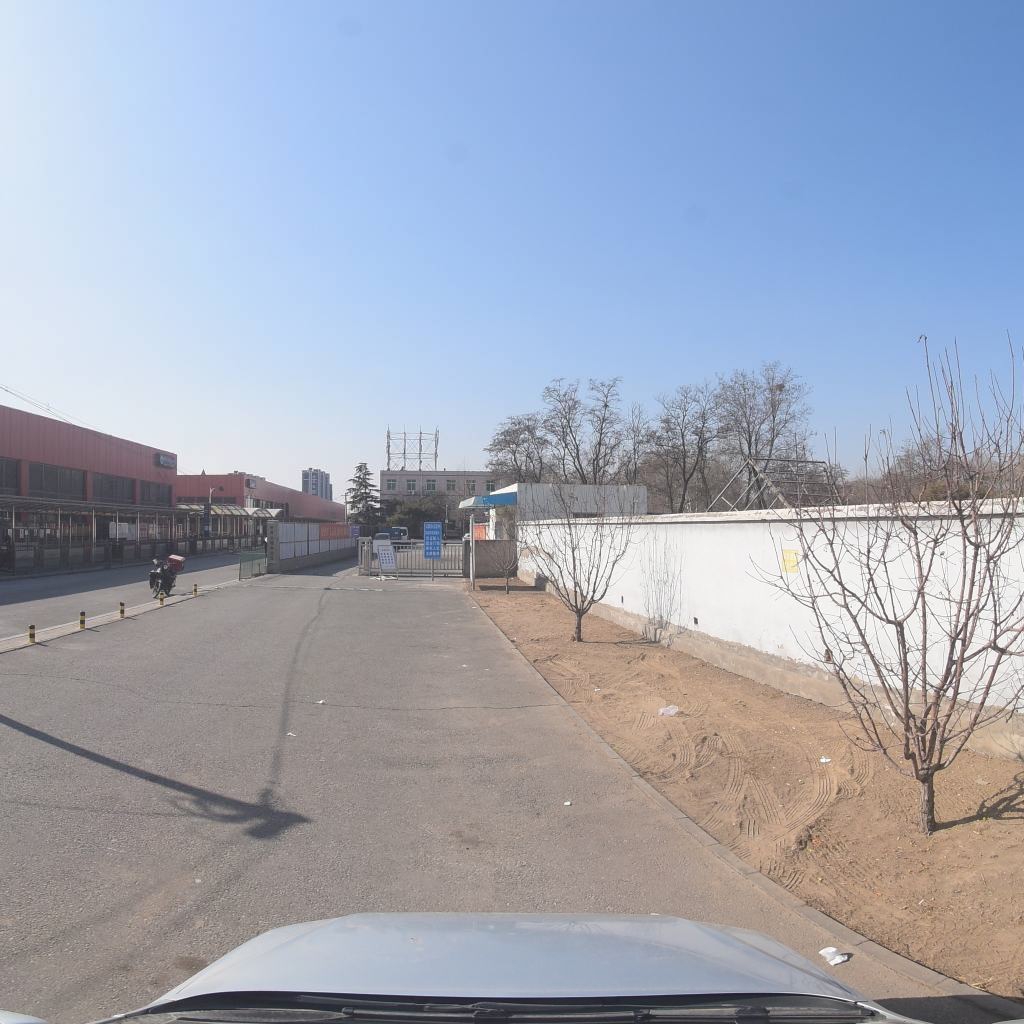
Region: Fengtai
Road damage annotations: transverse crack